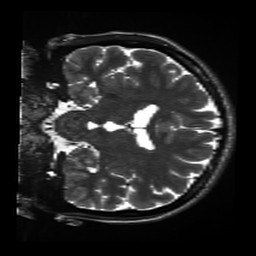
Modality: inplaneT2
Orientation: coronal
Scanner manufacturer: siemens
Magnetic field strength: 3 T
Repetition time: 11 s
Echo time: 0.059 s